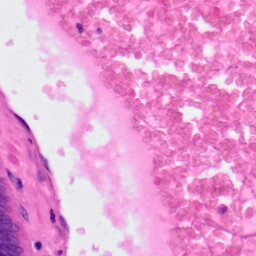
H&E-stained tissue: Colon